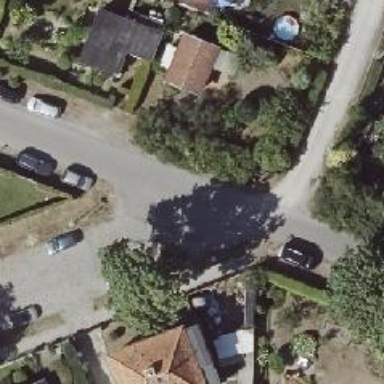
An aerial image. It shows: Residential road.